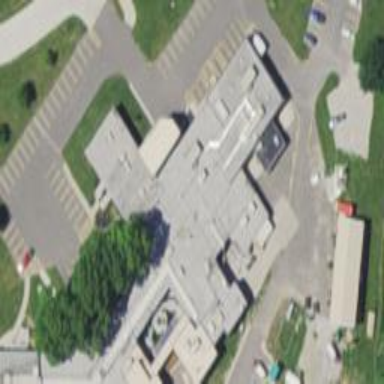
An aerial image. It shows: Hospital building.